Question: screenshot of red crosses

I'm new to GTM and at the beginning of setting up my first click event using a UA tag and a variable containing my tracking ID. That part fires ok. I created a simple Just Links trigger set to All Link Clicks. But when I debug with preview, I get 'Link Click' ok in the left summary, but it says tags not fired - my GA tag and inside the Firing Triggers haven't worked. There's red crosses against All Pages and the gtm filters. I've triple checked all my settings against tutorials I've followed but have no idea when the Firing Triggers have not worked?
<URL>
<URL>
<URL>
<URL>
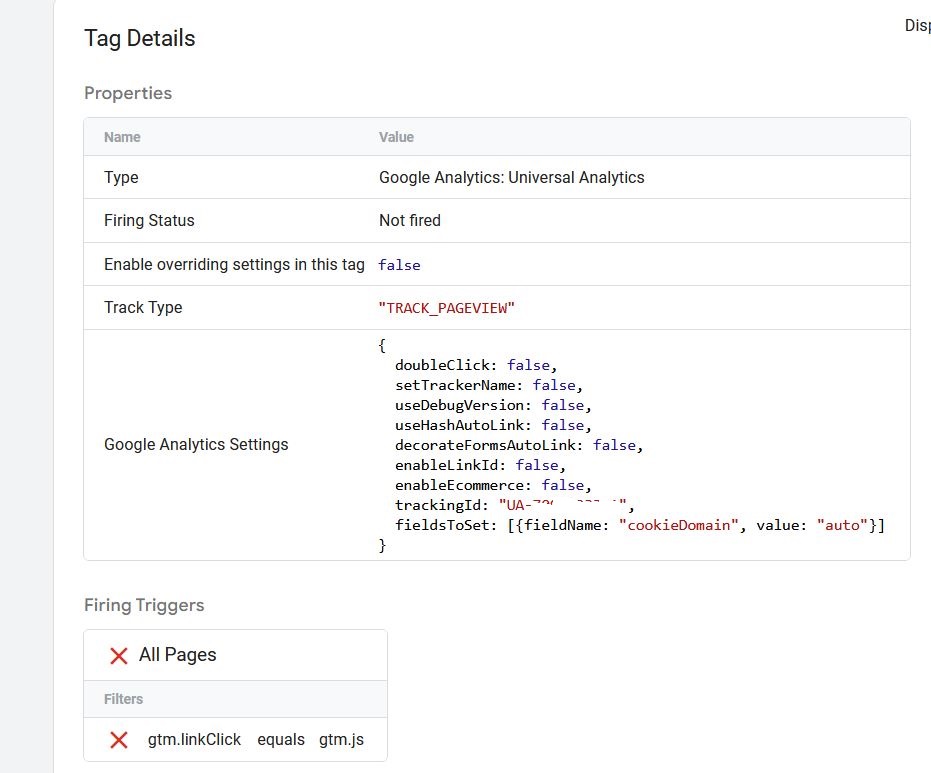
Answer: There is an error from your trigger.
Your current trigger is 'pageView in all page'
So you need to create an 'trigger' For 'Just Link'
<URL>
Step1 : Change type to 'Just Links'
Step2 : Give an appropriate name for this trigger.
Step3 : Save and change your tag's trigger to this one.
I believe this will work !
Just remember :
Tag is 'what' you are sending.
Trigger is 'when' you are sending.
---
Add :
<URL>
From the comment. I guess the problem is we need to create another tag for tracking 'Link Click'.
Since you original tag is for tracking 'Page View'. We need to have 2 tags for your scenario.
In the event tracking. There are 3 level :
Category > Action > Label
You can come up with your own structure on this.
The screenshot is just providing a general one.
Especially for the label, You can decide whether using '{{click text}}' or '{{click url}}'